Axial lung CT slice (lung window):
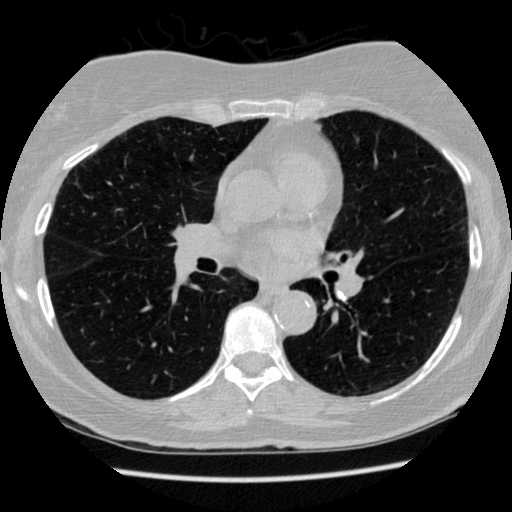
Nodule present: no